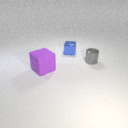
small blue metal cube to the left of small gray metal cylinder